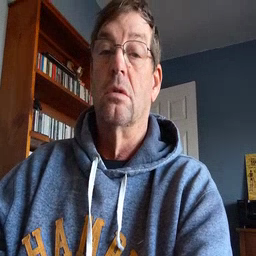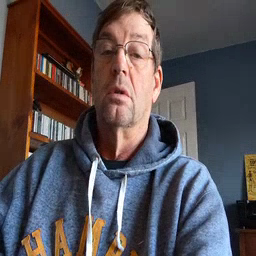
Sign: person